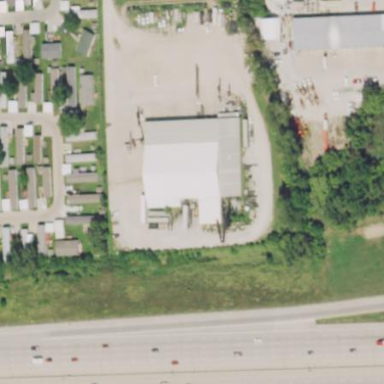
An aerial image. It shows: Building housing tires shop.